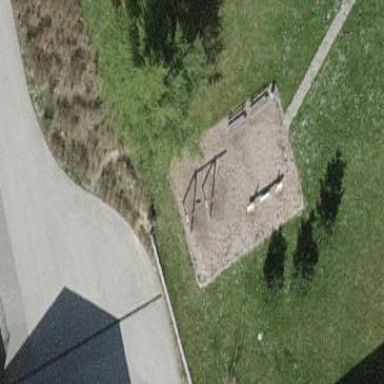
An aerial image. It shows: Playground area for leisure activities on the land.